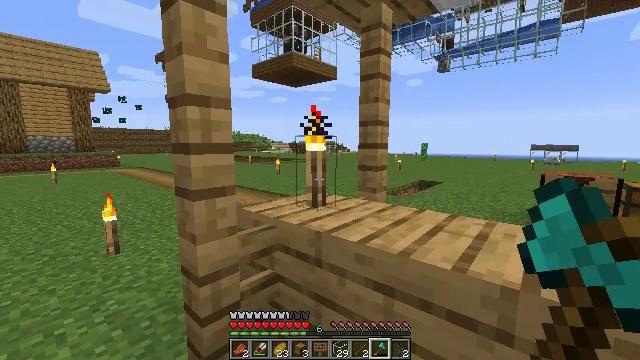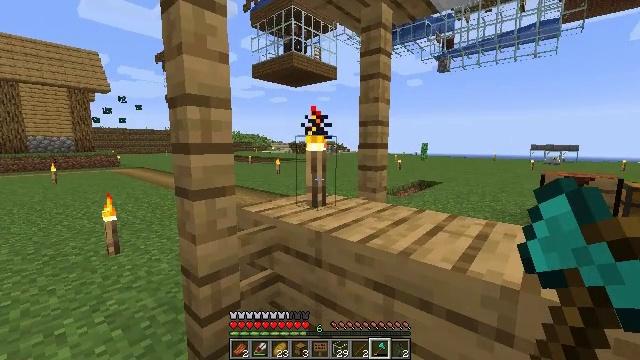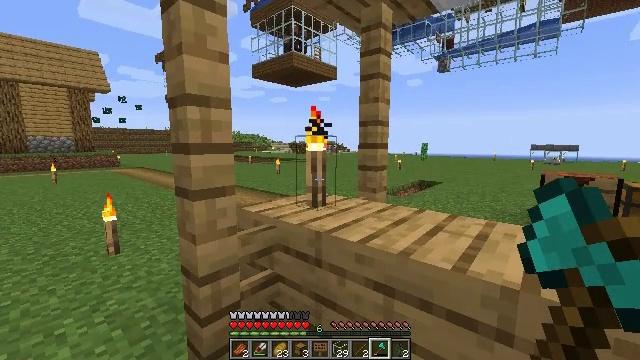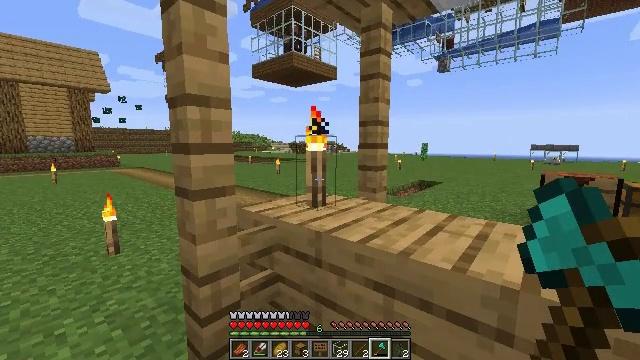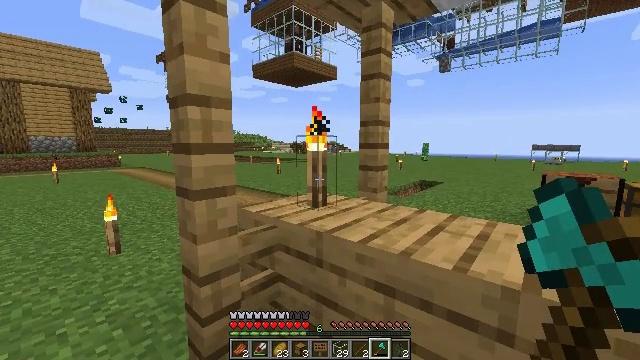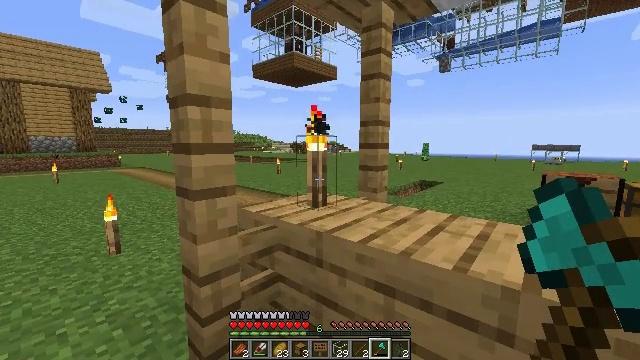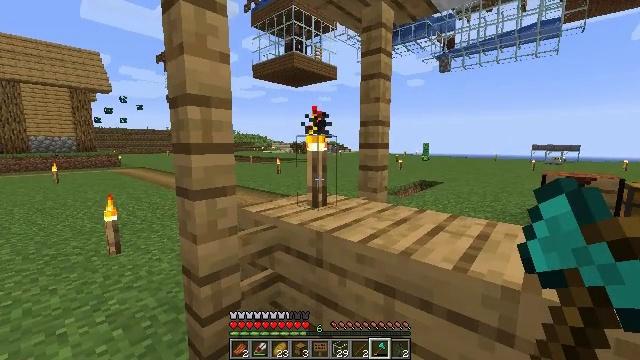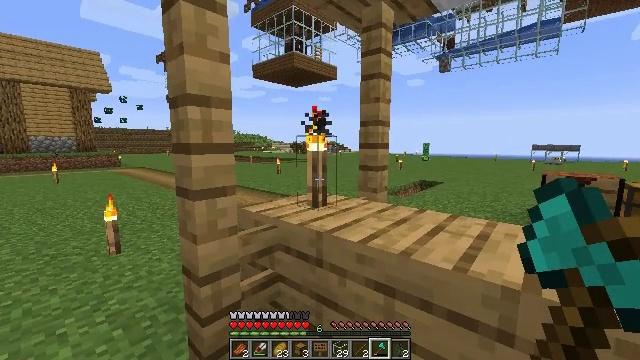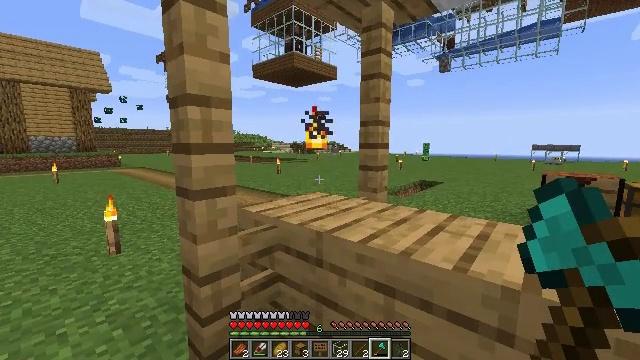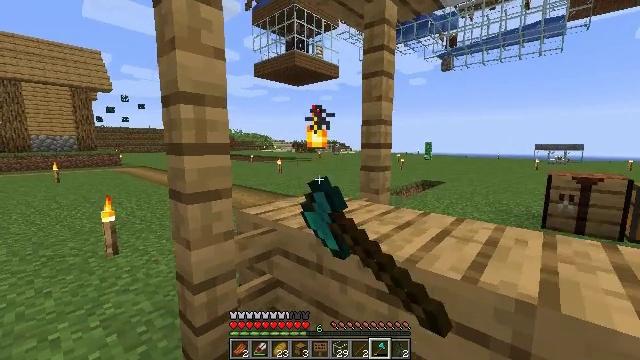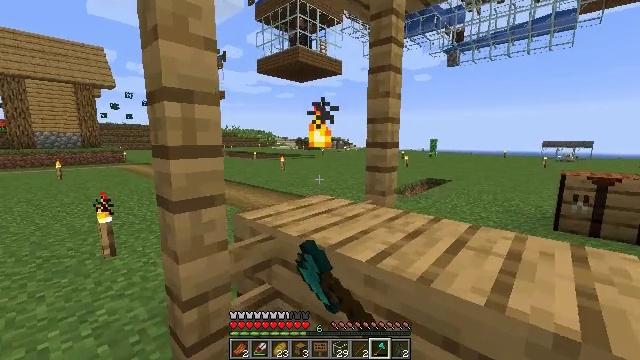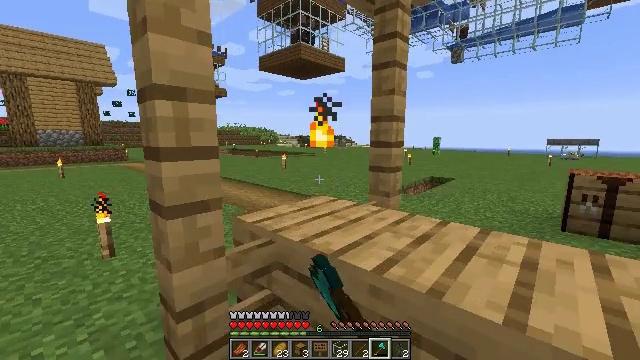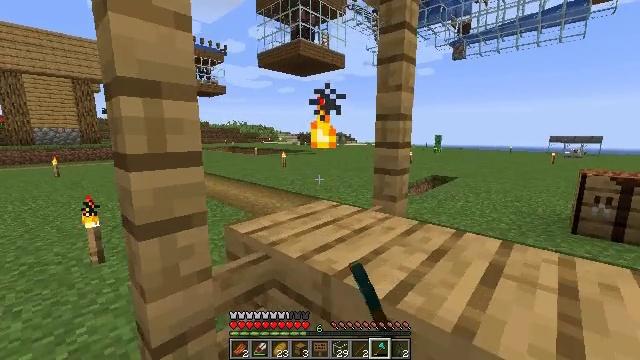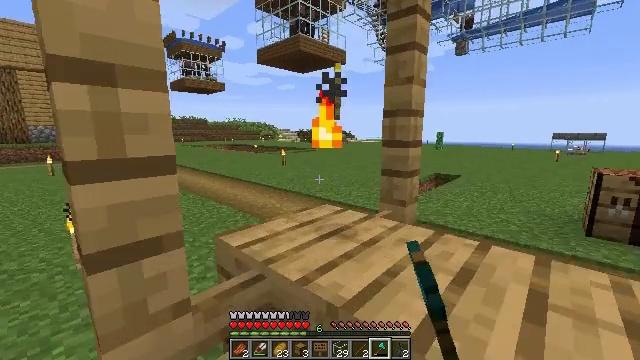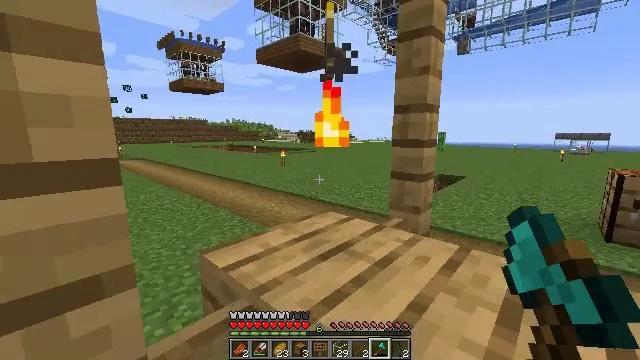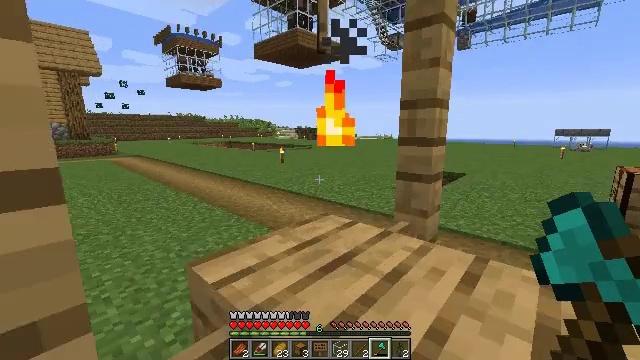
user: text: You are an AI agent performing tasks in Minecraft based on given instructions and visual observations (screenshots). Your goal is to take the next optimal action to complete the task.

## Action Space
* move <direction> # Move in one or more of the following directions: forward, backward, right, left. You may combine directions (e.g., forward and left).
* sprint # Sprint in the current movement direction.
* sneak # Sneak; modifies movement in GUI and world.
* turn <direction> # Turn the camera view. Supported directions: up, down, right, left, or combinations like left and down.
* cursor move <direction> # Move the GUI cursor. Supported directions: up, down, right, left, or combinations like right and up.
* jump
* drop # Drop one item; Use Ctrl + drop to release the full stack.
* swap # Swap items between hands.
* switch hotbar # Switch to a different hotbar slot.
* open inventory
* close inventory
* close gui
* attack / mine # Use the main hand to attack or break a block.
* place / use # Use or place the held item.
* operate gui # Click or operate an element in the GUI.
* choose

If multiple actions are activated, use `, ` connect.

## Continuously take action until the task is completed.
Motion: motion action
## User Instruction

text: Mine the torch on the wall.
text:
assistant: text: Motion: no_op
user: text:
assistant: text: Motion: no_op
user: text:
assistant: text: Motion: no_op
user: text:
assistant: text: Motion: no_op
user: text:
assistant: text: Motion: no_op
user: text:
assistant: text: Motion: no_op
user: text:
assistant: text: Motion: no_op
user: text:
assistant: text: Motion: attack / mine
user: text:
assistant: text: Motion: move forward, attack / mine
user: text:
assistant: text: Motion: move forward
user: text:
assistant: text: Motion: move forward
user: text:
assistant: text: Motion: move forward
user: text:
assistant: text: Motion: move forward
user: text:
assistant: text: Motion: move forward
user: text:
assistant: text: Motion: move forward
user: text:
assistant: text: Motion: move forward, turn right and down
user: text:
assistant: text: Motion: turn right and down
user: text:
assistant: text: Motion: turn right and down
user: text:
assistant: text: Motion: no_op
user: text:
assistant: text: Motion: no_op
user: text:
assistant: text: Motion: no_op
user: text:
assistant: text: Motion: no_op
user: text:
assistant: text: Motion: no_op
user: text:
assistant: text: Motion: no_op
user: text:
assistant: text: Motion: no_op
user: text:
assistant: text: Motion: no_op
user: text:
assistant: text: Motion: no_op
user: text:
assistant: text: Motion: no_op
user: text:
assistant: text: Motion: no_op
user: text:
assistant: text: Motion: no_op